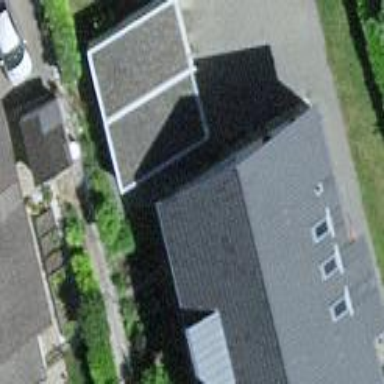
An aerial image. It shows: Garage building.